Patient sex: M
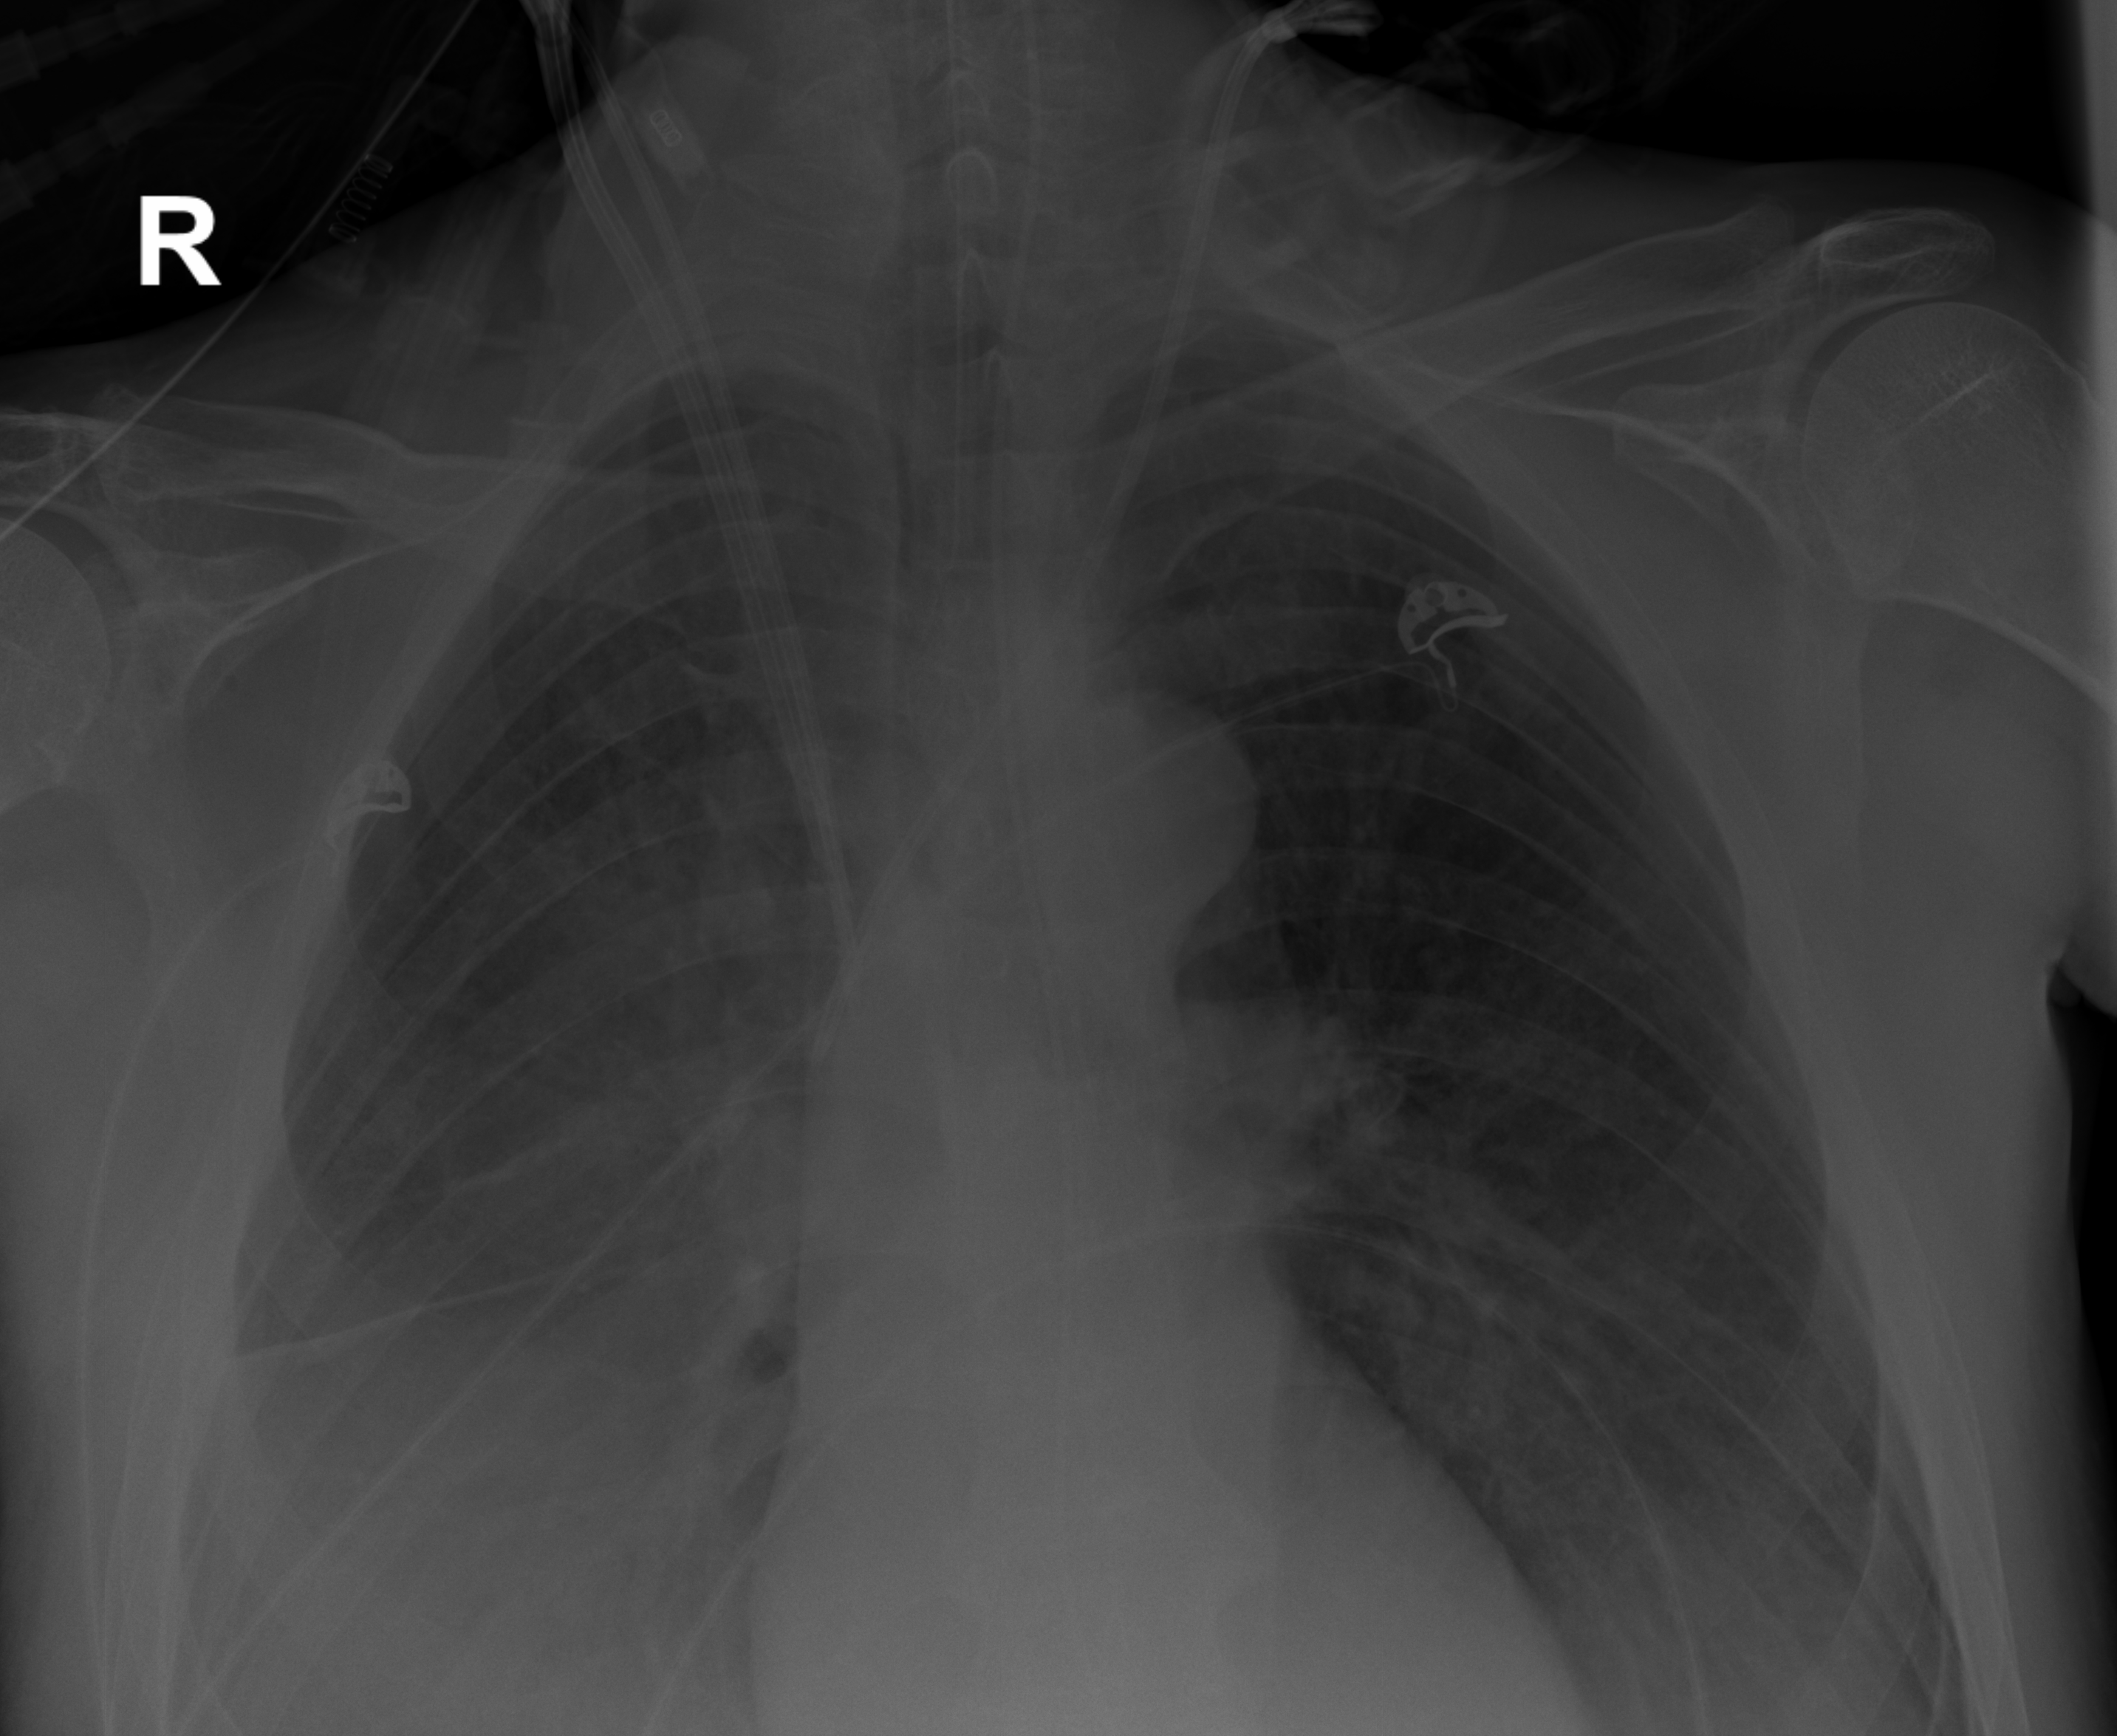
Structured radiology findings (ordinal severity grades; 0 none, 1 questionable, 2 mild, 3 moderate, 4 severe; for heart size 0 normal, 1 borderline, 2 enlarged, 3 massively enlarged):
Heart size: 0
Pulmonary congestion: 0
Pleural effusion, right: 2
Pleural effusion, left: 2
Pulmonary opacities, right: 3
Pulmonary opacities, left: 2
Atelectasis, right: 3
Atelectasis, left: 2